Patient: sex M, age 81
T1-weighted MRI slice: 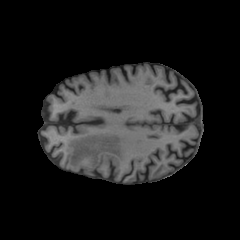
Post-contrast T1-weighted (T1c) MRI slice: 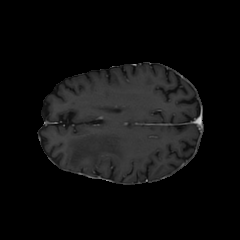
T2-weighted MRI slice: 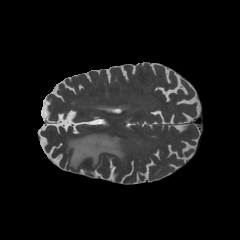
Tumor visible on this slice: yes
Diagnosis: Glioblastoma, IDH-wildtype
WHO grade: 4